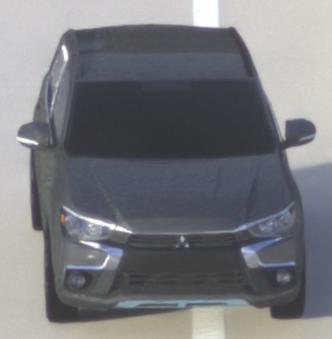
Make: Mitsubishi
Model: Outlander 2.0 Plug-In Hybrid
Detailed model: Outlander (III) Plug-In Hybrid
Model produced from: 2015/10
Model produced until: 2018/08
Doors: 5
Color: gray
Road condition: dry road
Daytime: morning or afternoon
Contrast: medium contrast